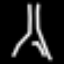
Label: The Eiffel Tower